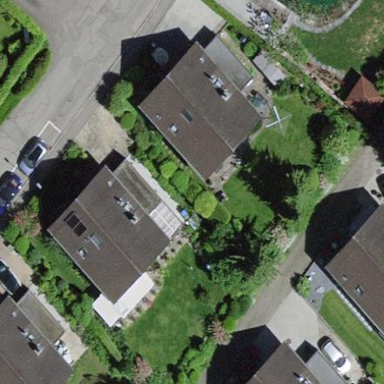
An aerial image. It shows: Simple and straightforward house.